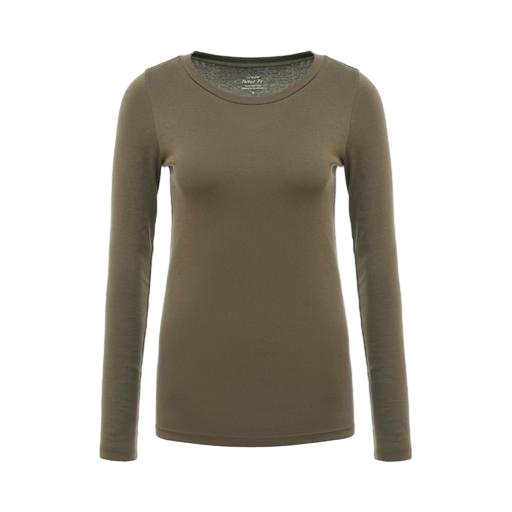
green long-sleeve round-neck tee, long-sleeve t-shirt only macy, long-sleeve top, white background